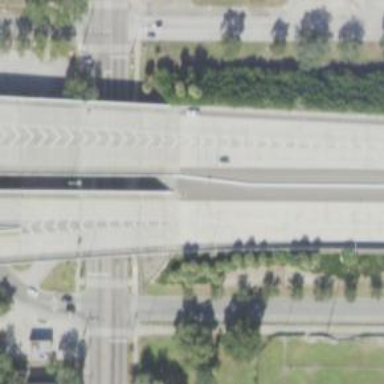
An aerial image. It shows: Bridge on motorway link.